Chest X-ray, PA view. Patient: 55 years old, sex M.
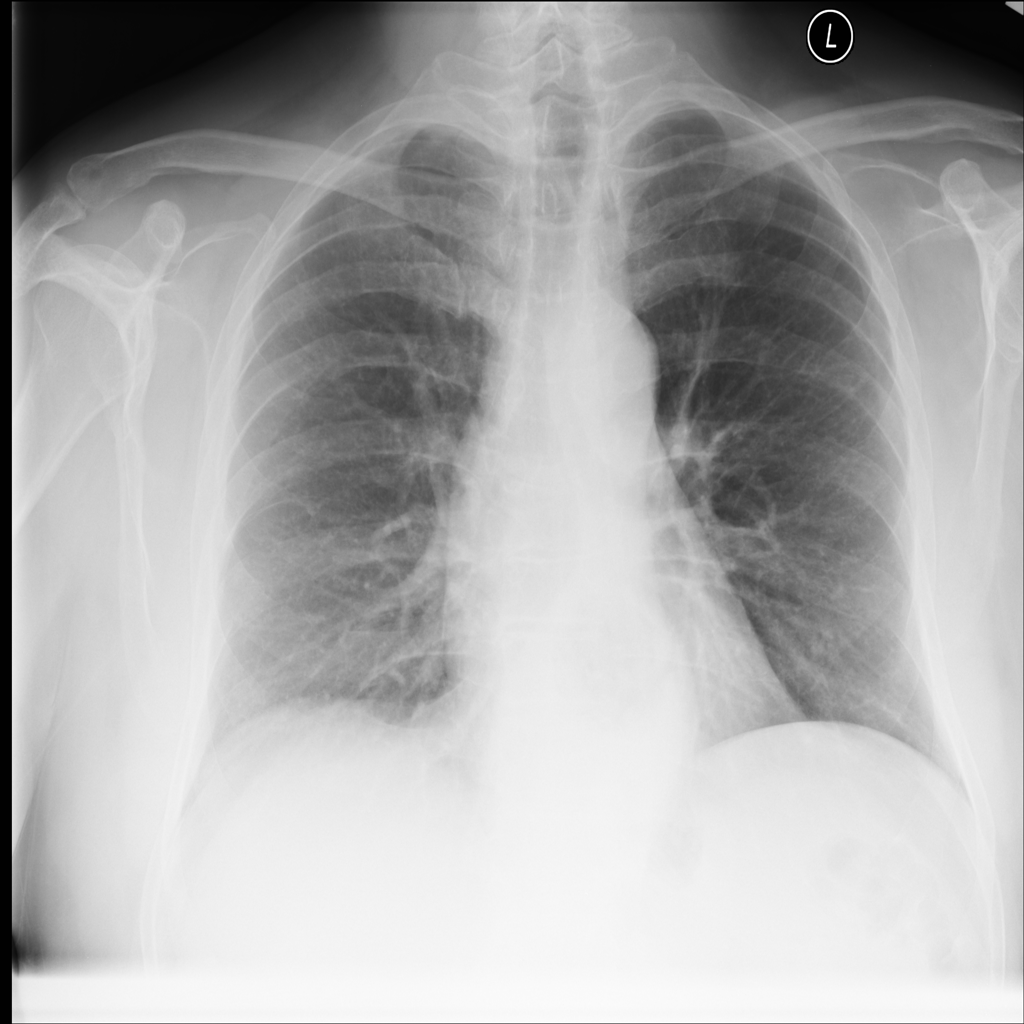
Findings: Hernia